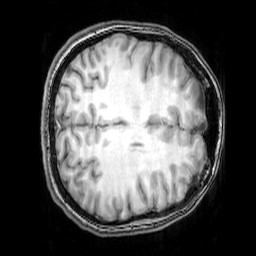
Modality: T1w
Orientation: axial
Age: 24
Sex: female
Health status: healthy
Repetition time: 0.081 s
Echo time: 0.037 s